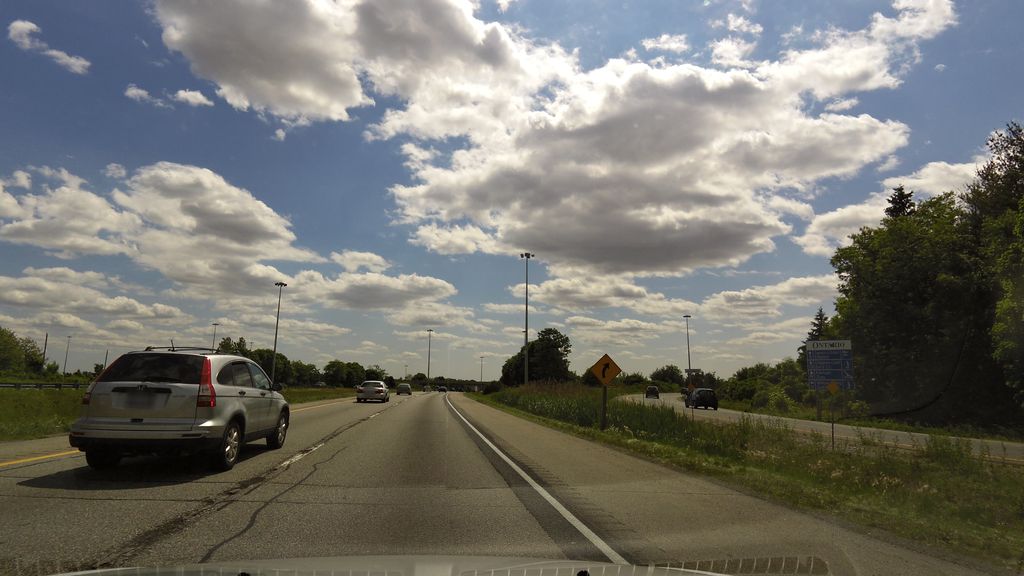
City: hamilton